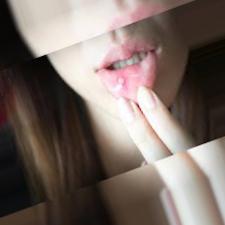
Condition: Mouth Ulcer